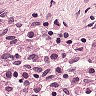
Metastatic tissue present: yes